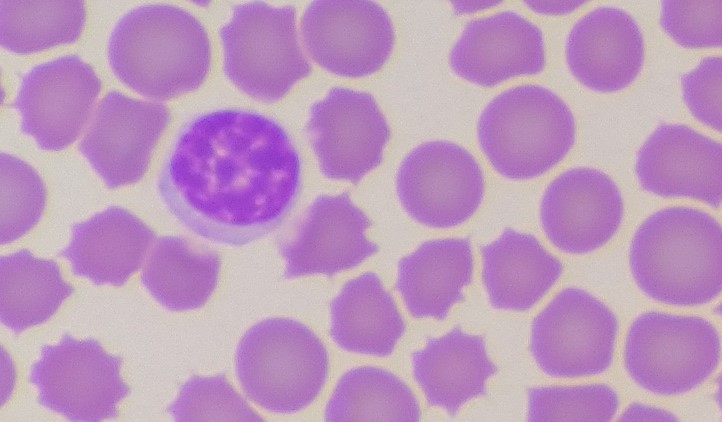
White blood cell type: Lymphocyte